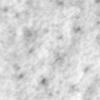
Label: no_change